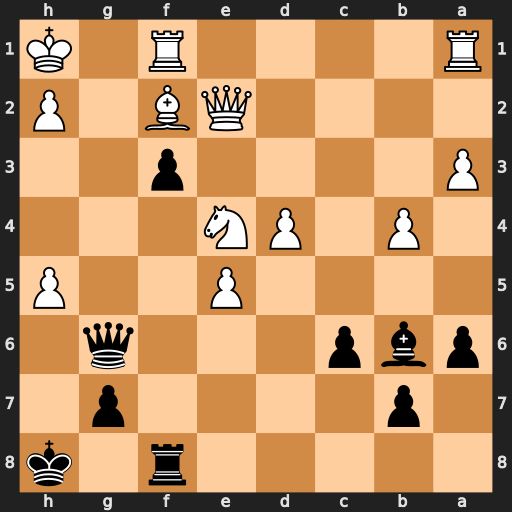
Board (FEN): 5r1k/1p4p1/pbp3q1/4P2P/1P1PN3/P4p2/4QB1P/R4R1K
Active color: b
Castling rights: -
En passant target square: -
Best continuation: Qg2#